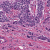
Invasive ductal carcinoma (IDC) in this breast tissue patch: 1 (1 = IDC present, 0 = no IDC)